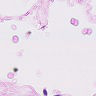
Metastatic tissue present: no